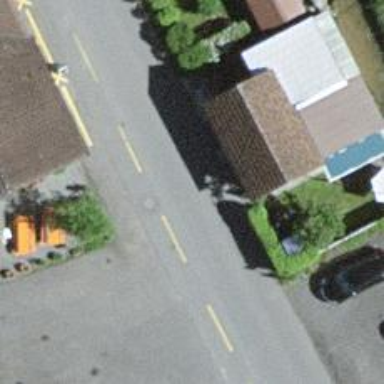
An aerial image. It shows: Bus stop with designated stop position for public transport.